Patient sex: M
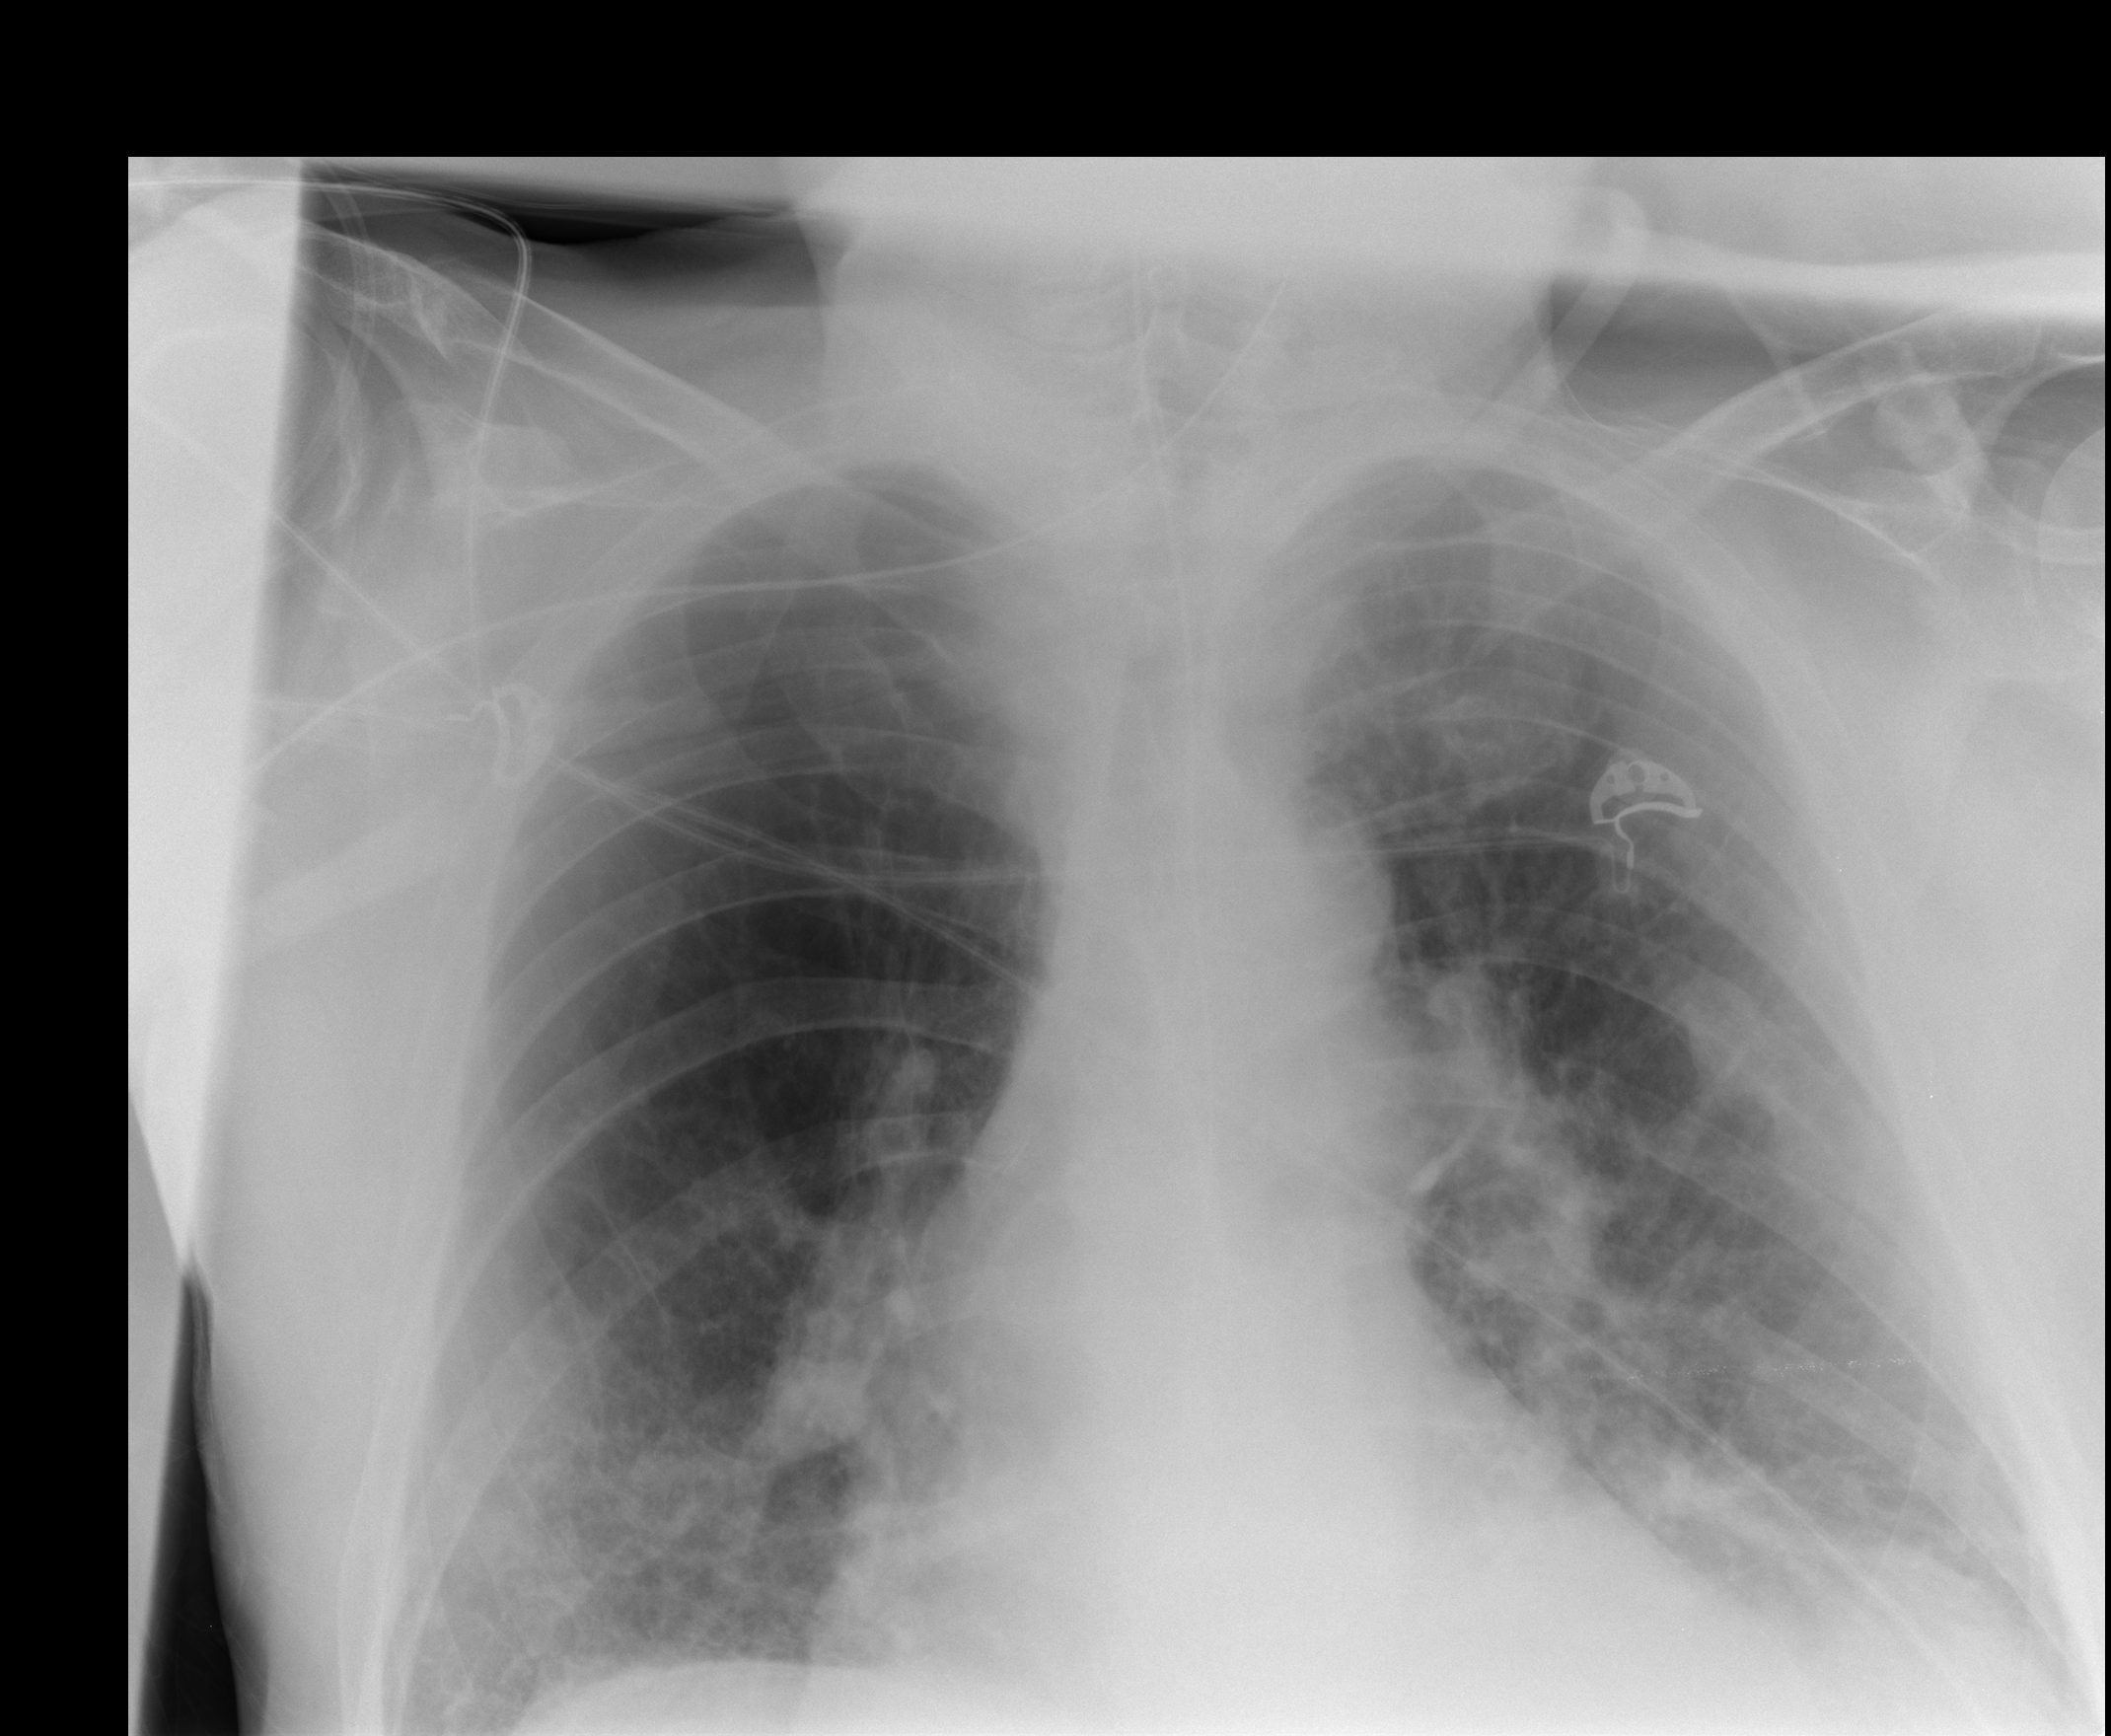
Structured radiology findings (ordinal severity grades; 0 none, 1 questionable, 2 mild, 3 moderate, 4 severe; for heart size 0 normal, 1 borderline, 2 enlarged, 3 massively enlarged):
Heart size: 1
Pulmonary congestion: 0
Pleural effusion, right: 0
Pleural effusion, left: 0
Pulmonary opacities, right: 2
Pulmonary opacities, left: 2
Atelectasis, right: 1
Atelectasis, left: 2